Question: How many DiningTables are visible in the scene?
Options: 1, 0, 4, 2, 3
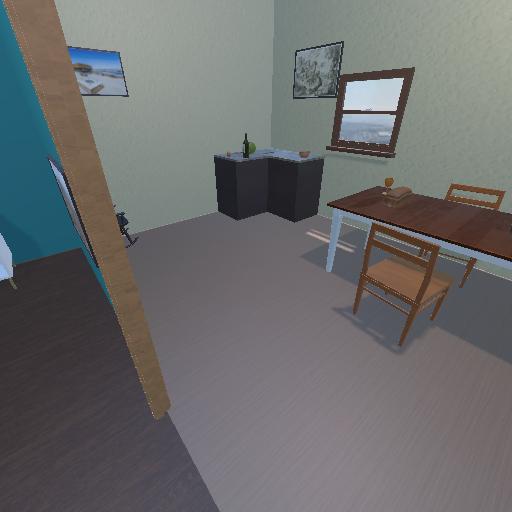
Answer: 1